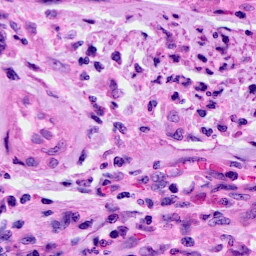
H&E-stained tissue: Cervix